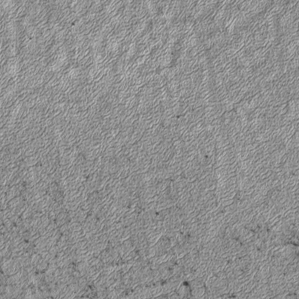
Label: frost